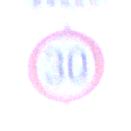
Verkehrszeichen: Geschwindigkeit30
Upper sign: FussgaengerueberwegRechts
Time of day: SunriseSunset
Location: Outdoor (Nature)
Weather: Clear
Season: NotSpecified
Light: Natural